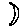
Label: moon